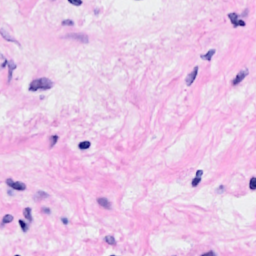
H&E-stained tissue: Breast